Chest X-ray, AP view. Patient: 50 years old, sex M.
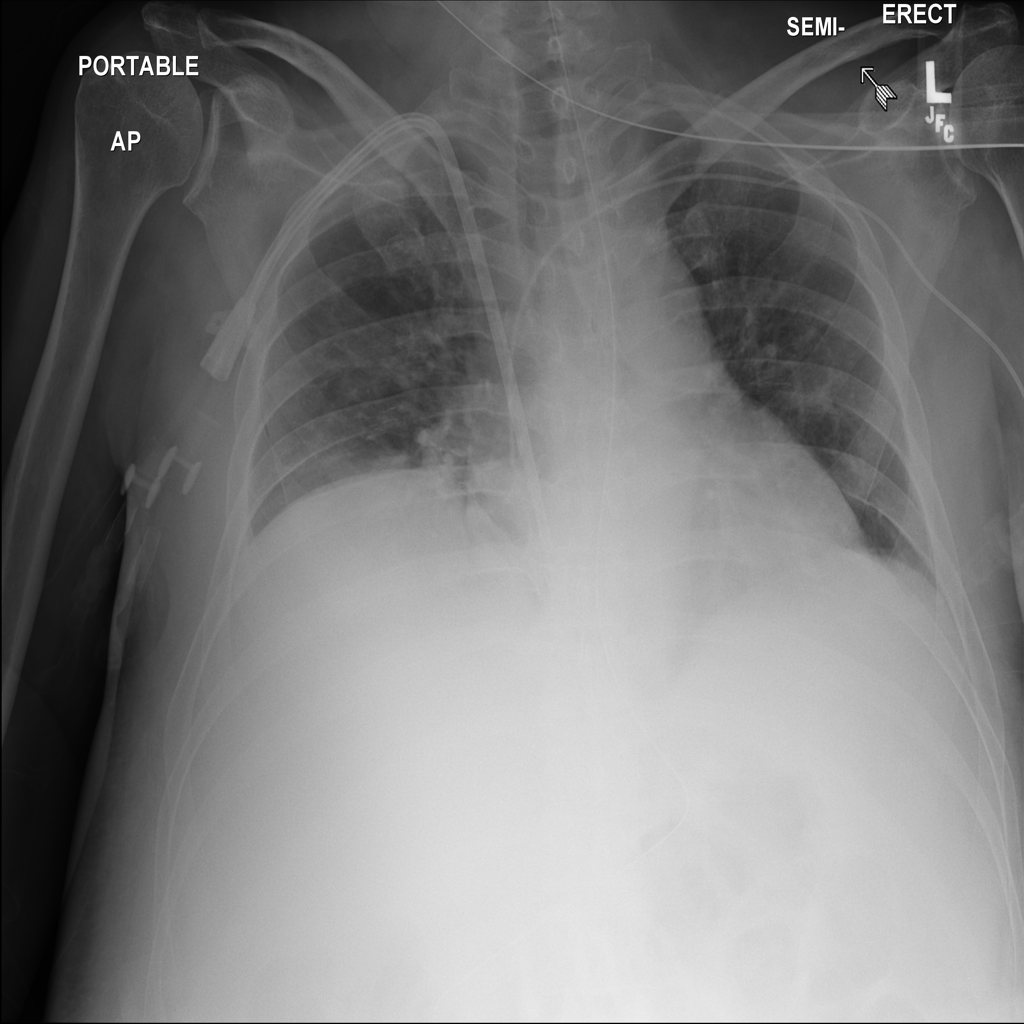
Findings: No Finding